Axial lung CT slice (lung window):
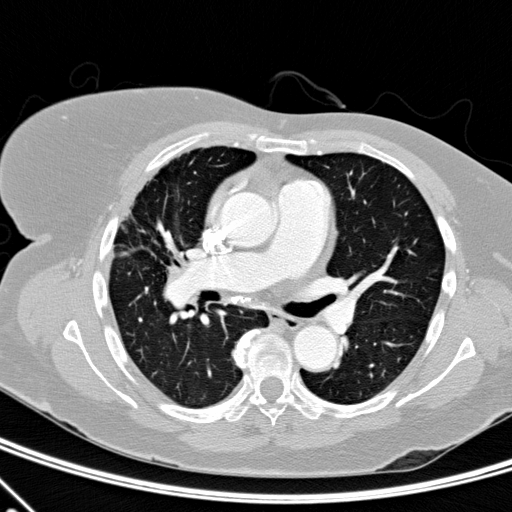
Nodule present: no